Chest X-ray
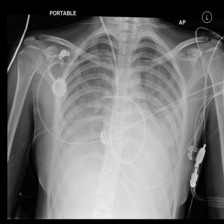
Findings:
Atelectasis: negative
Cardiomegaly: negative
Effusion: negative
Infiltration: positive
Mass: negative
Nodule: negative
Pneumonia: negative
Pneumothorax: negative
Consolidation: negative
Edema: positive
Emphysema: negative
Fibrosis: negative
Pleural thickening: negative
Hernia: negative